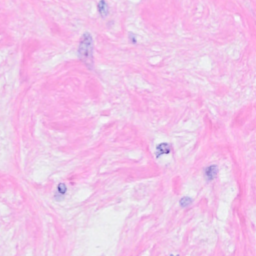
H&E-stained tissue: Breast